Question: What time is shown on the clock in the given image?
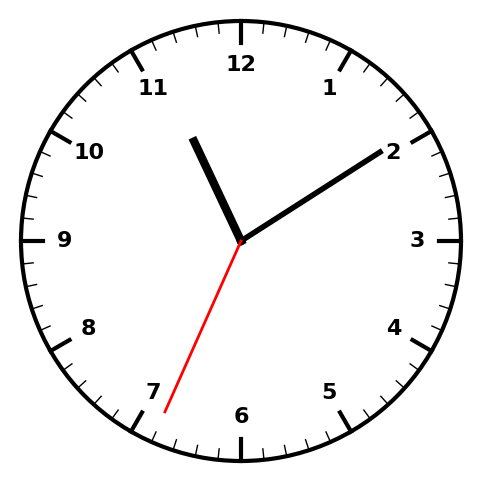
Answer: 11:09:34